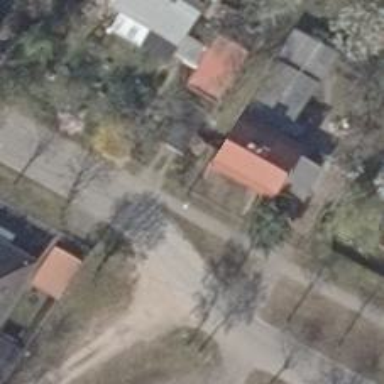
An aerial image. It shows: Residential road.